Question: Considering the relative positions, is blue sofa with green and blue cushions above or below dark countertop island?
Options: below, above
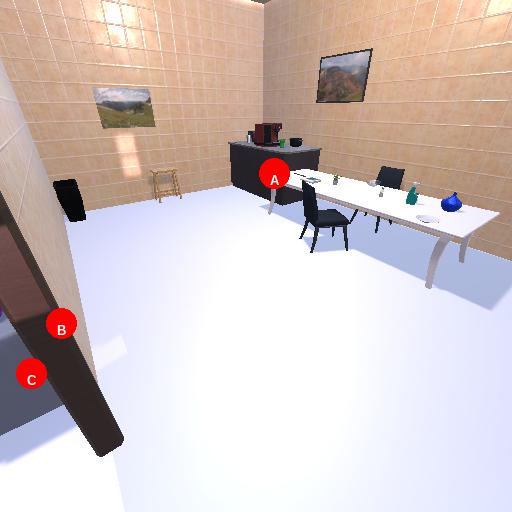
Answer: below